Field crop: maize
Growth stage: 2
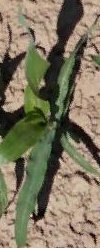
Species: maize